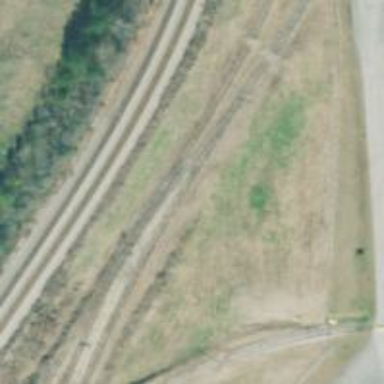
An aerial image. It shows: Abandoned railway.